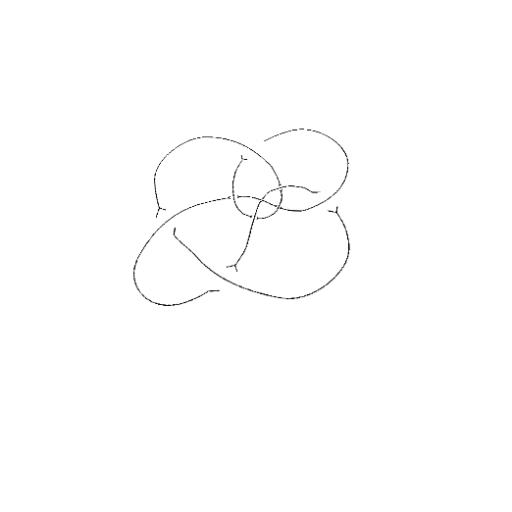
Crossing number: 9